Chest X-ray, PA view. Patient: 51 years old, sex F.
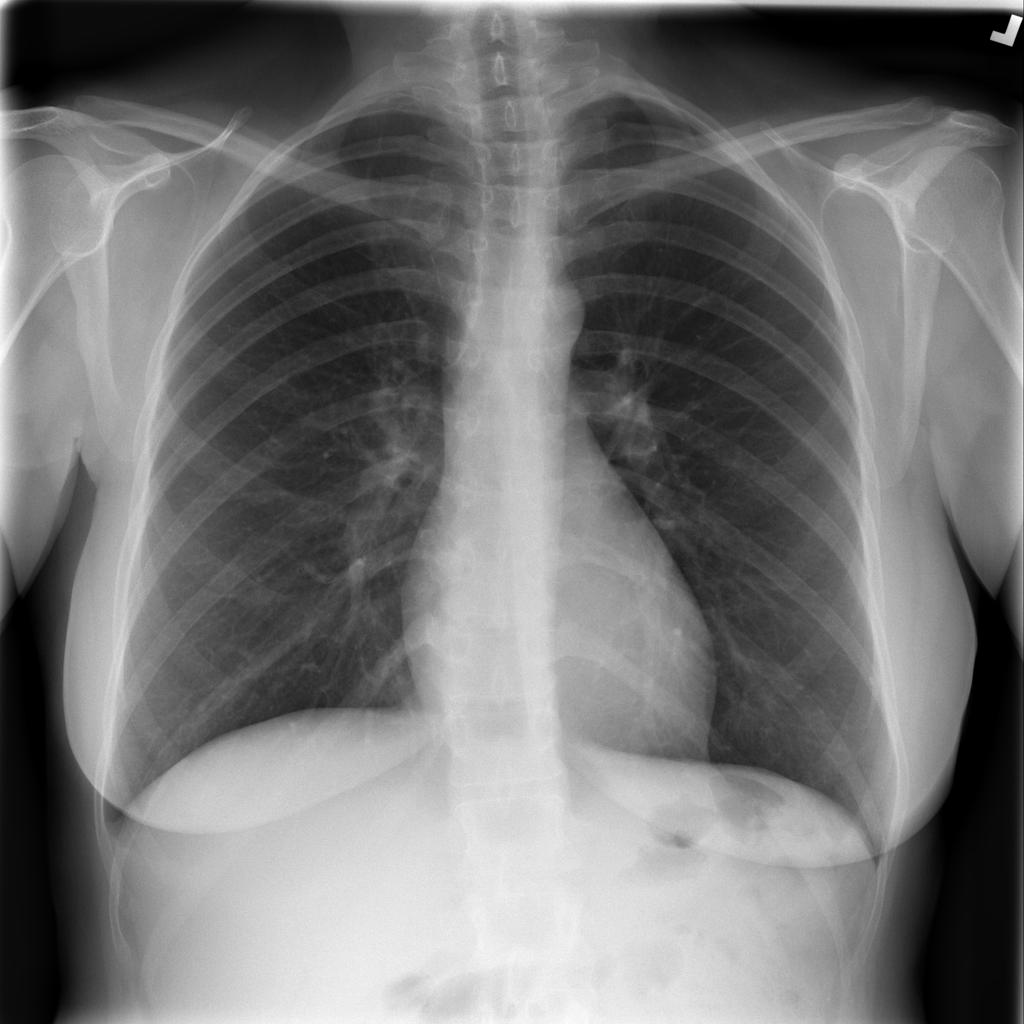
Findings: No Finding